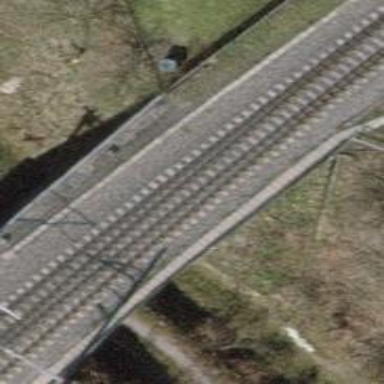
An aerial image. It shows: Railway track with contact lines for electrification.